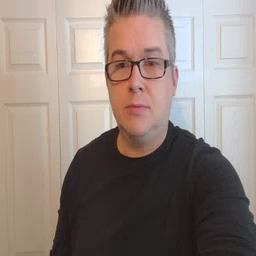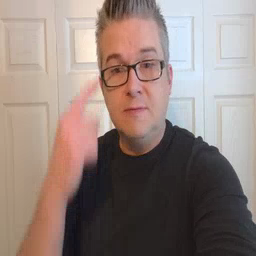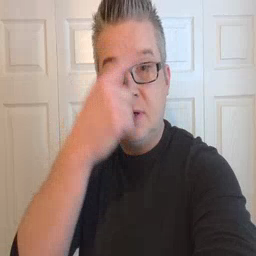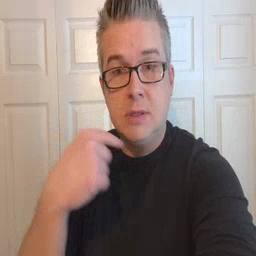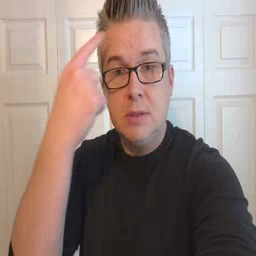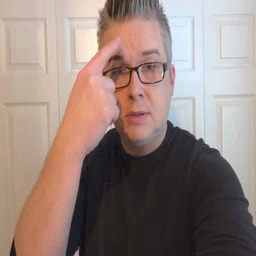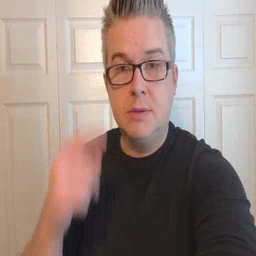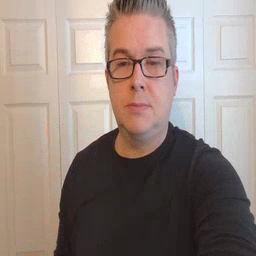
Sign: face